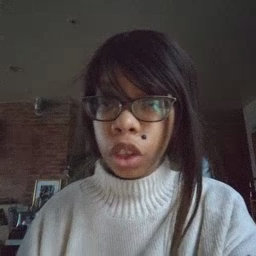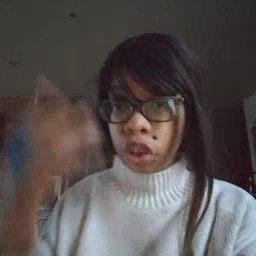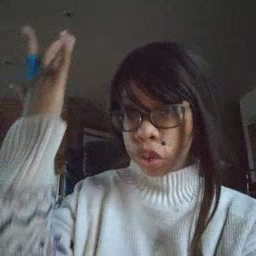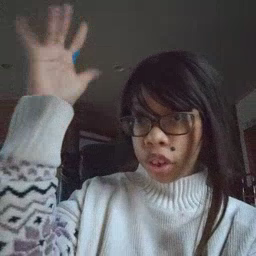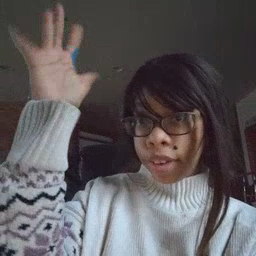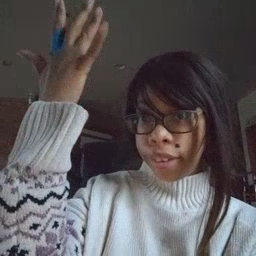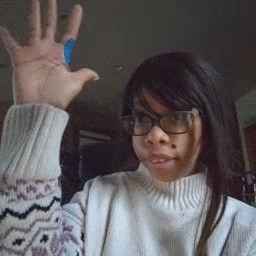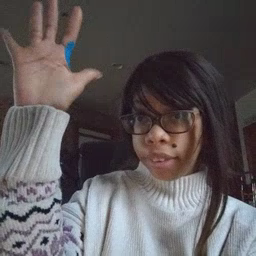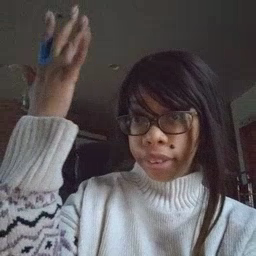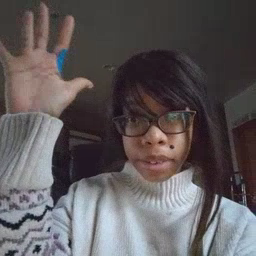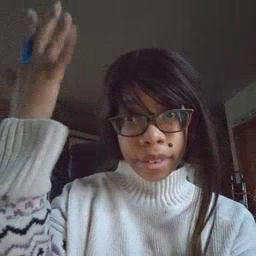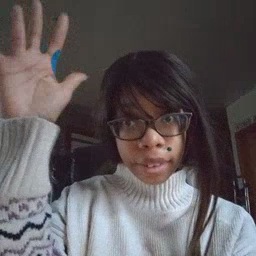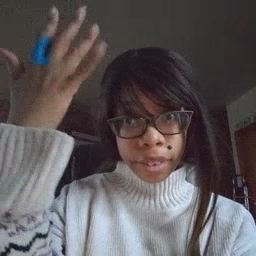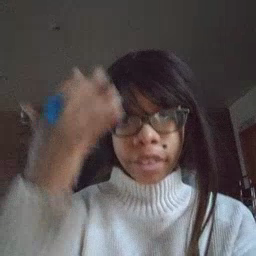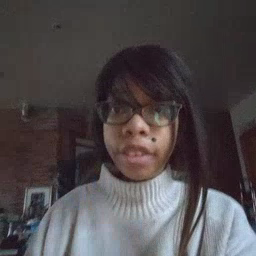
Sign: tree